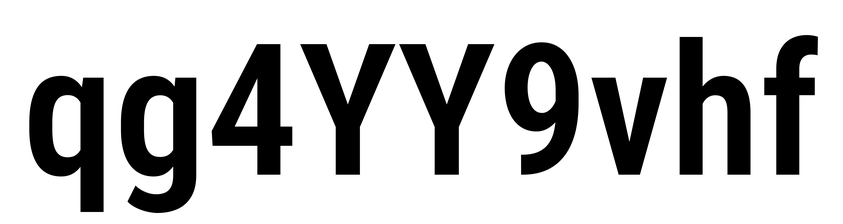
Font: Roboto_Condensed_SemiBold